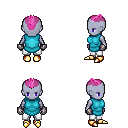
a pixel art fantasy rpg character, female body template, dark elf, purple skin, teal tunic, white pants, pink short mohawk hairstyle, metal gloves, gold boots, four views (front, back, left, right), 2x2 character sprite sheet, small pixel art, hard edges, no anti-aliasing